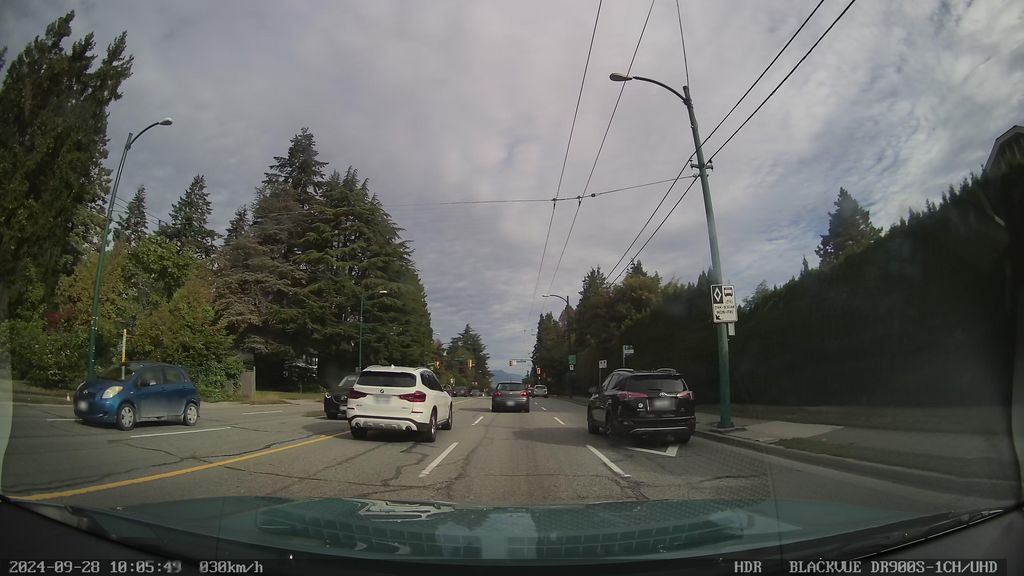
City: vancouver